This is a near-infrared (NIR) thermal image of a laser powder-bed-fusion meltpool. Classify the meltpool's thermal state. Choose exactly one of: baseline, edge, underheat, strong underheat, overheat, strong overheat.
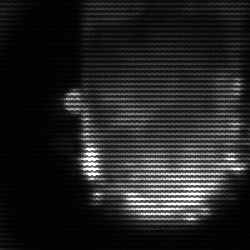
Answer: baseline